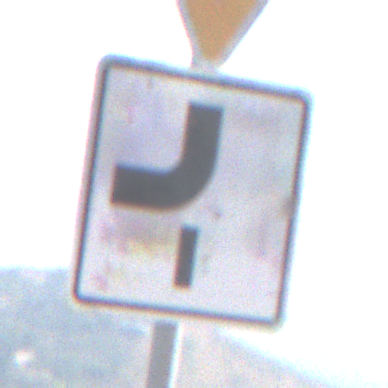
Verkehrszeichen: VerlaufVorfahrtsstrasse7
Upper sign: VorfahrtGewaehren
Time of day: Midday
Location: Outdoor (Nature)
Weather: PartlyCloudy
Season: NotSpecified
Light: Natural